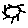
Label: sun